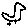
Label: bird